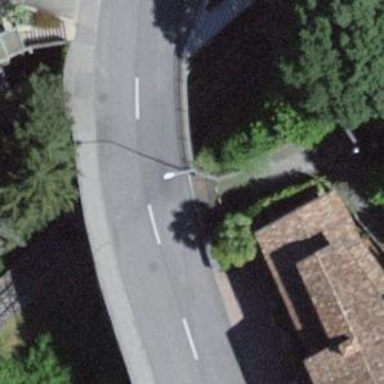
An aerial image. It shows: Cycle barrier.